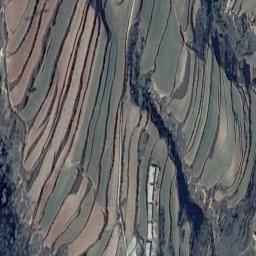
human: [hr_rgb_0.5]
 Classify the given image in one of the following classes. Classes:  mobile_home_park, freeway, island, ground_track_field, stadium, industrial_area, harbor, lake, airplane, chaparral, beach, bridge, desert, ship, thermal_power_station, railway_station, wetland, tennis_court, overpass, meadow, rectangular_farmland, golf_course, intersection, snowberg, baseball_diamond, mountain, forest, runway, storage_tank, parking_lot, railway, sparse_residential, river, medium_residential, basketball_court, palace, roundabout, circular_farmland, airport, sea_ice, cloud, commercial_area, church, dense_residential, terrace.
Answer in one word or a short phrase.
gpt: terrace